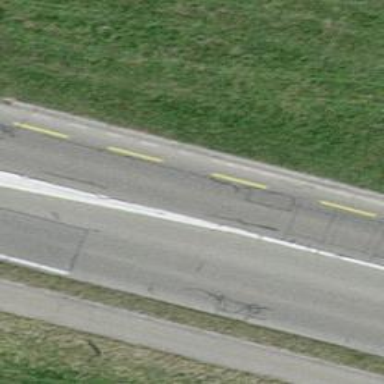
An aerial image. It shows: Asphalt road with primary highway designation and dedicated cycle lane on the left.